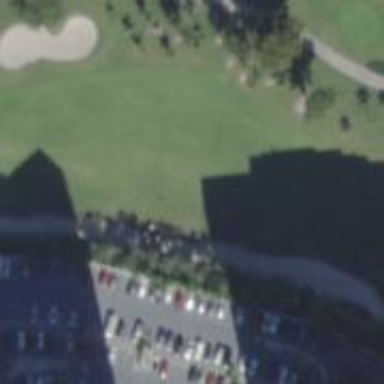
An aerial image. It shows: View of golf hole.